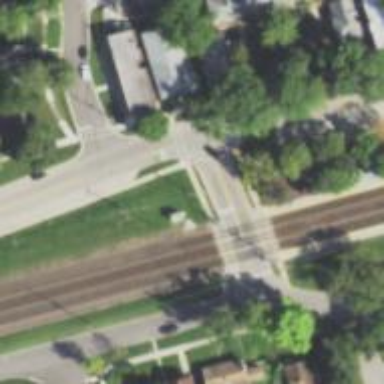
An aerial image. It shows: Crossing for the railway.